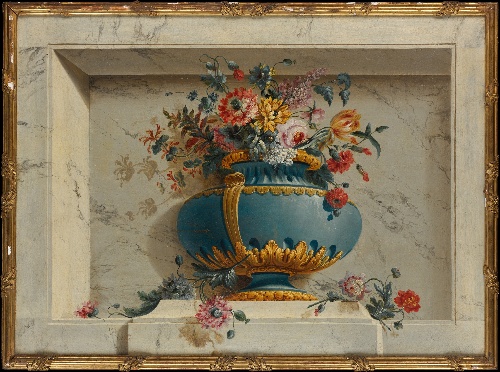
Title: Vase of Flowers in a Niche
Artist: Michel Bruno Bellengé
Artist bio: French, Rouen 1726–1793 Rouen
Object type: Painting, overdoor
Classification: Paintings
Medium: Oil on canvas
Dimensions: 48 3/8 x 55 in. (122.9 x 139.7 cm)
Department: European Paintings
Credit line: Gift of J. Pierpont Morgan, 1906
Accession year: 1907
Repository: Metropolitan Museum of Art, New York, NY
Tags: Flowers|Vases